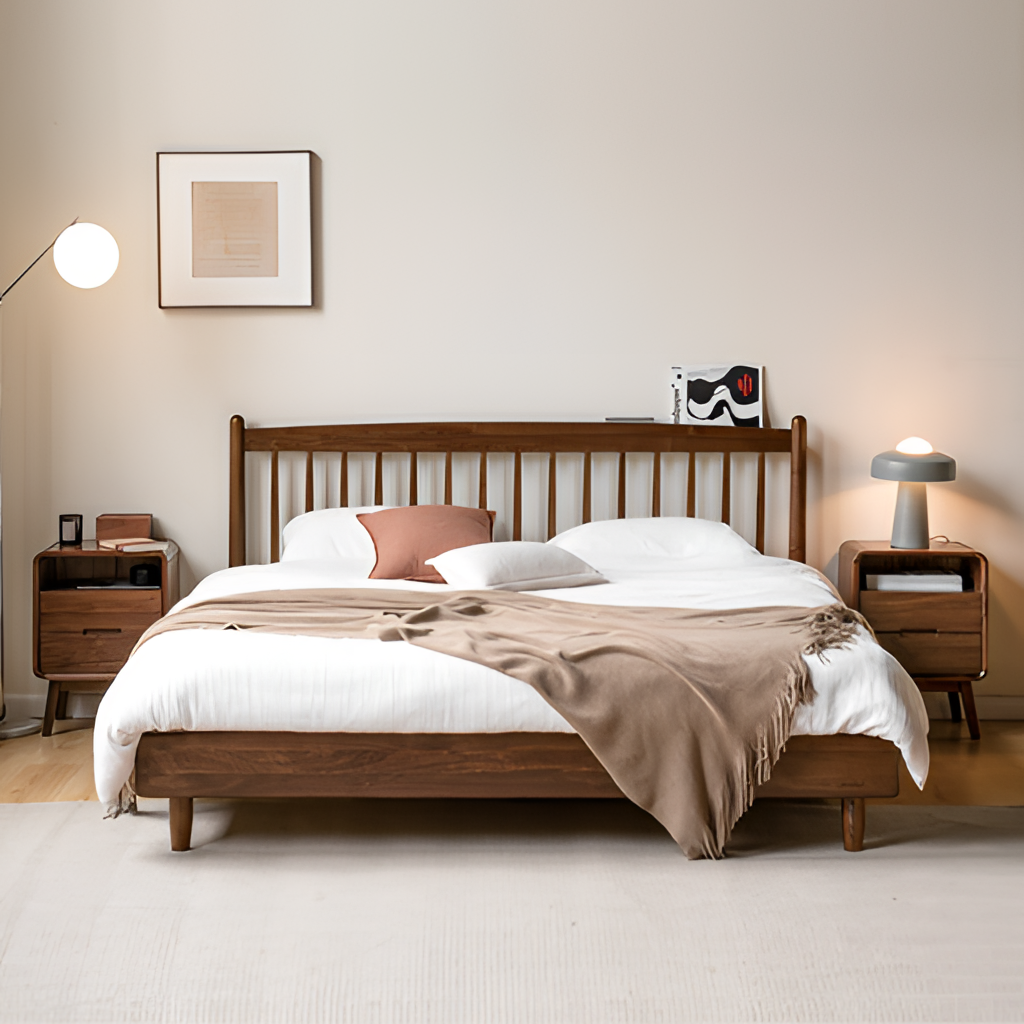
bedroom, brown wood bed, minimalist, wood flooring, with plank pattern, paint wallpaper, with solid pattern